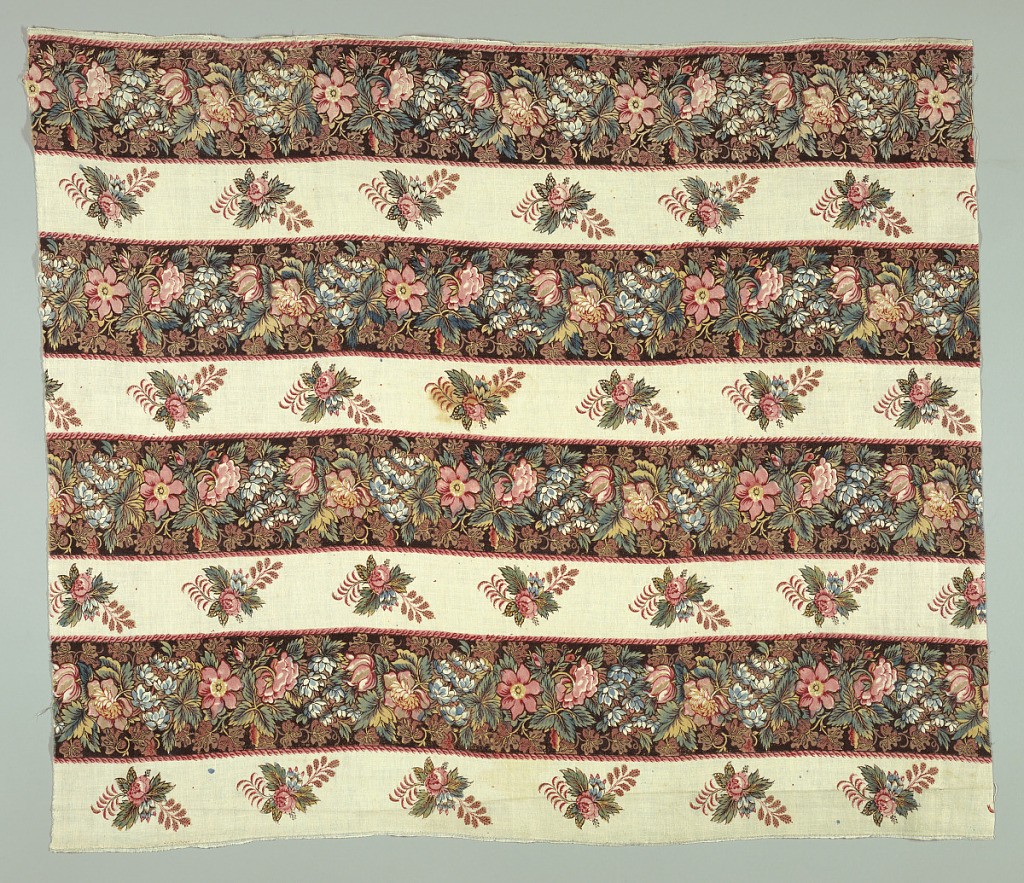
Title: Textile
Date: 1790
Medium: cotton Technique: block printed on plain weave
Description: Printed in vertical stripes of thickly clustered polychrome flowers on black ground. Between black stripes are narrow stripes with widely-spaced flower clusters printed on white ground. Two selvages with three blue threads.